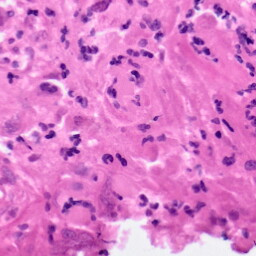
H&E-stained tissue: Pancreatic